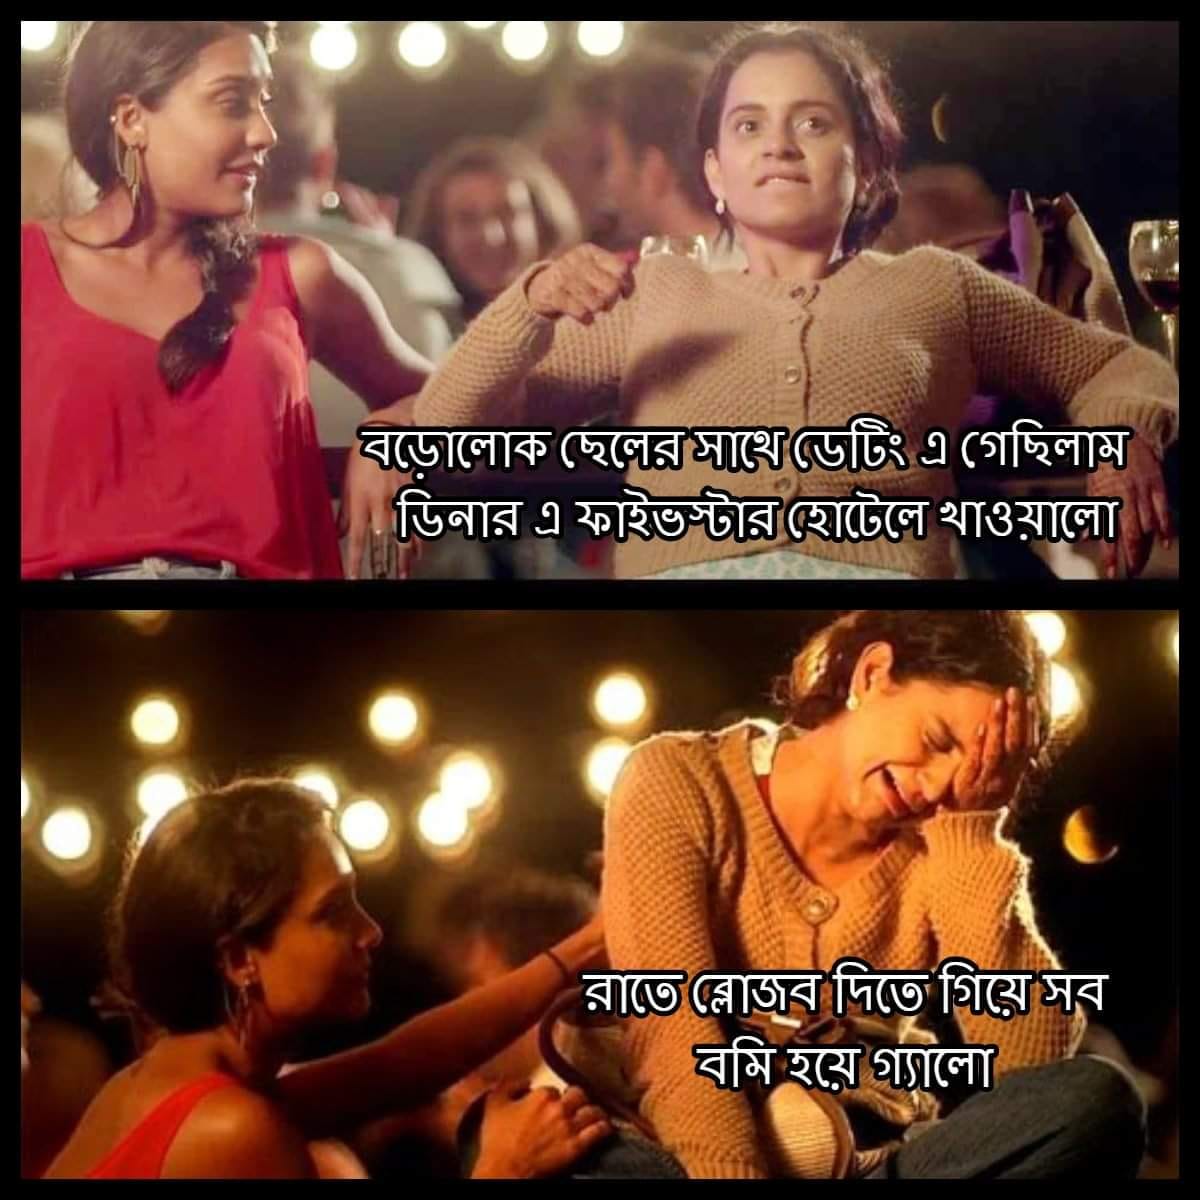
Caption: বড়লোক ছেলের সাথে ডেটিং এ গেছিলাম ডিনার এ ফাইভস্টার হোটেলে খাওয়ালো      রাতে ব্লোজব দিতে গিয়ে সব বমি হয়ে গ্যালো
Label: hate